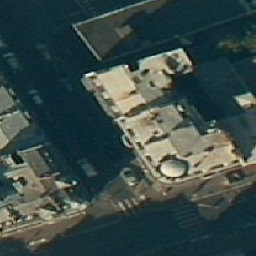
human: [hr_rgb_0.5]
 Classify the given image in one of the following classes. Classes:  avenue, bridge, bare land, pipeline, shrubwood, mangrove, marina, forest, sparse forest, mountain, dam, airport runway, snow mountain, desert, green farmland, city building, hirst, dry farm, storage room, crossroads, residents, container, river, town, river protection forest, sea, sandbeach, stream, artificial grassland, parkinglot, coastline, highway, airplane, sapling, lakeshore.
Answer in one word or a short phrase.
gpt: city building